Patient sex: M
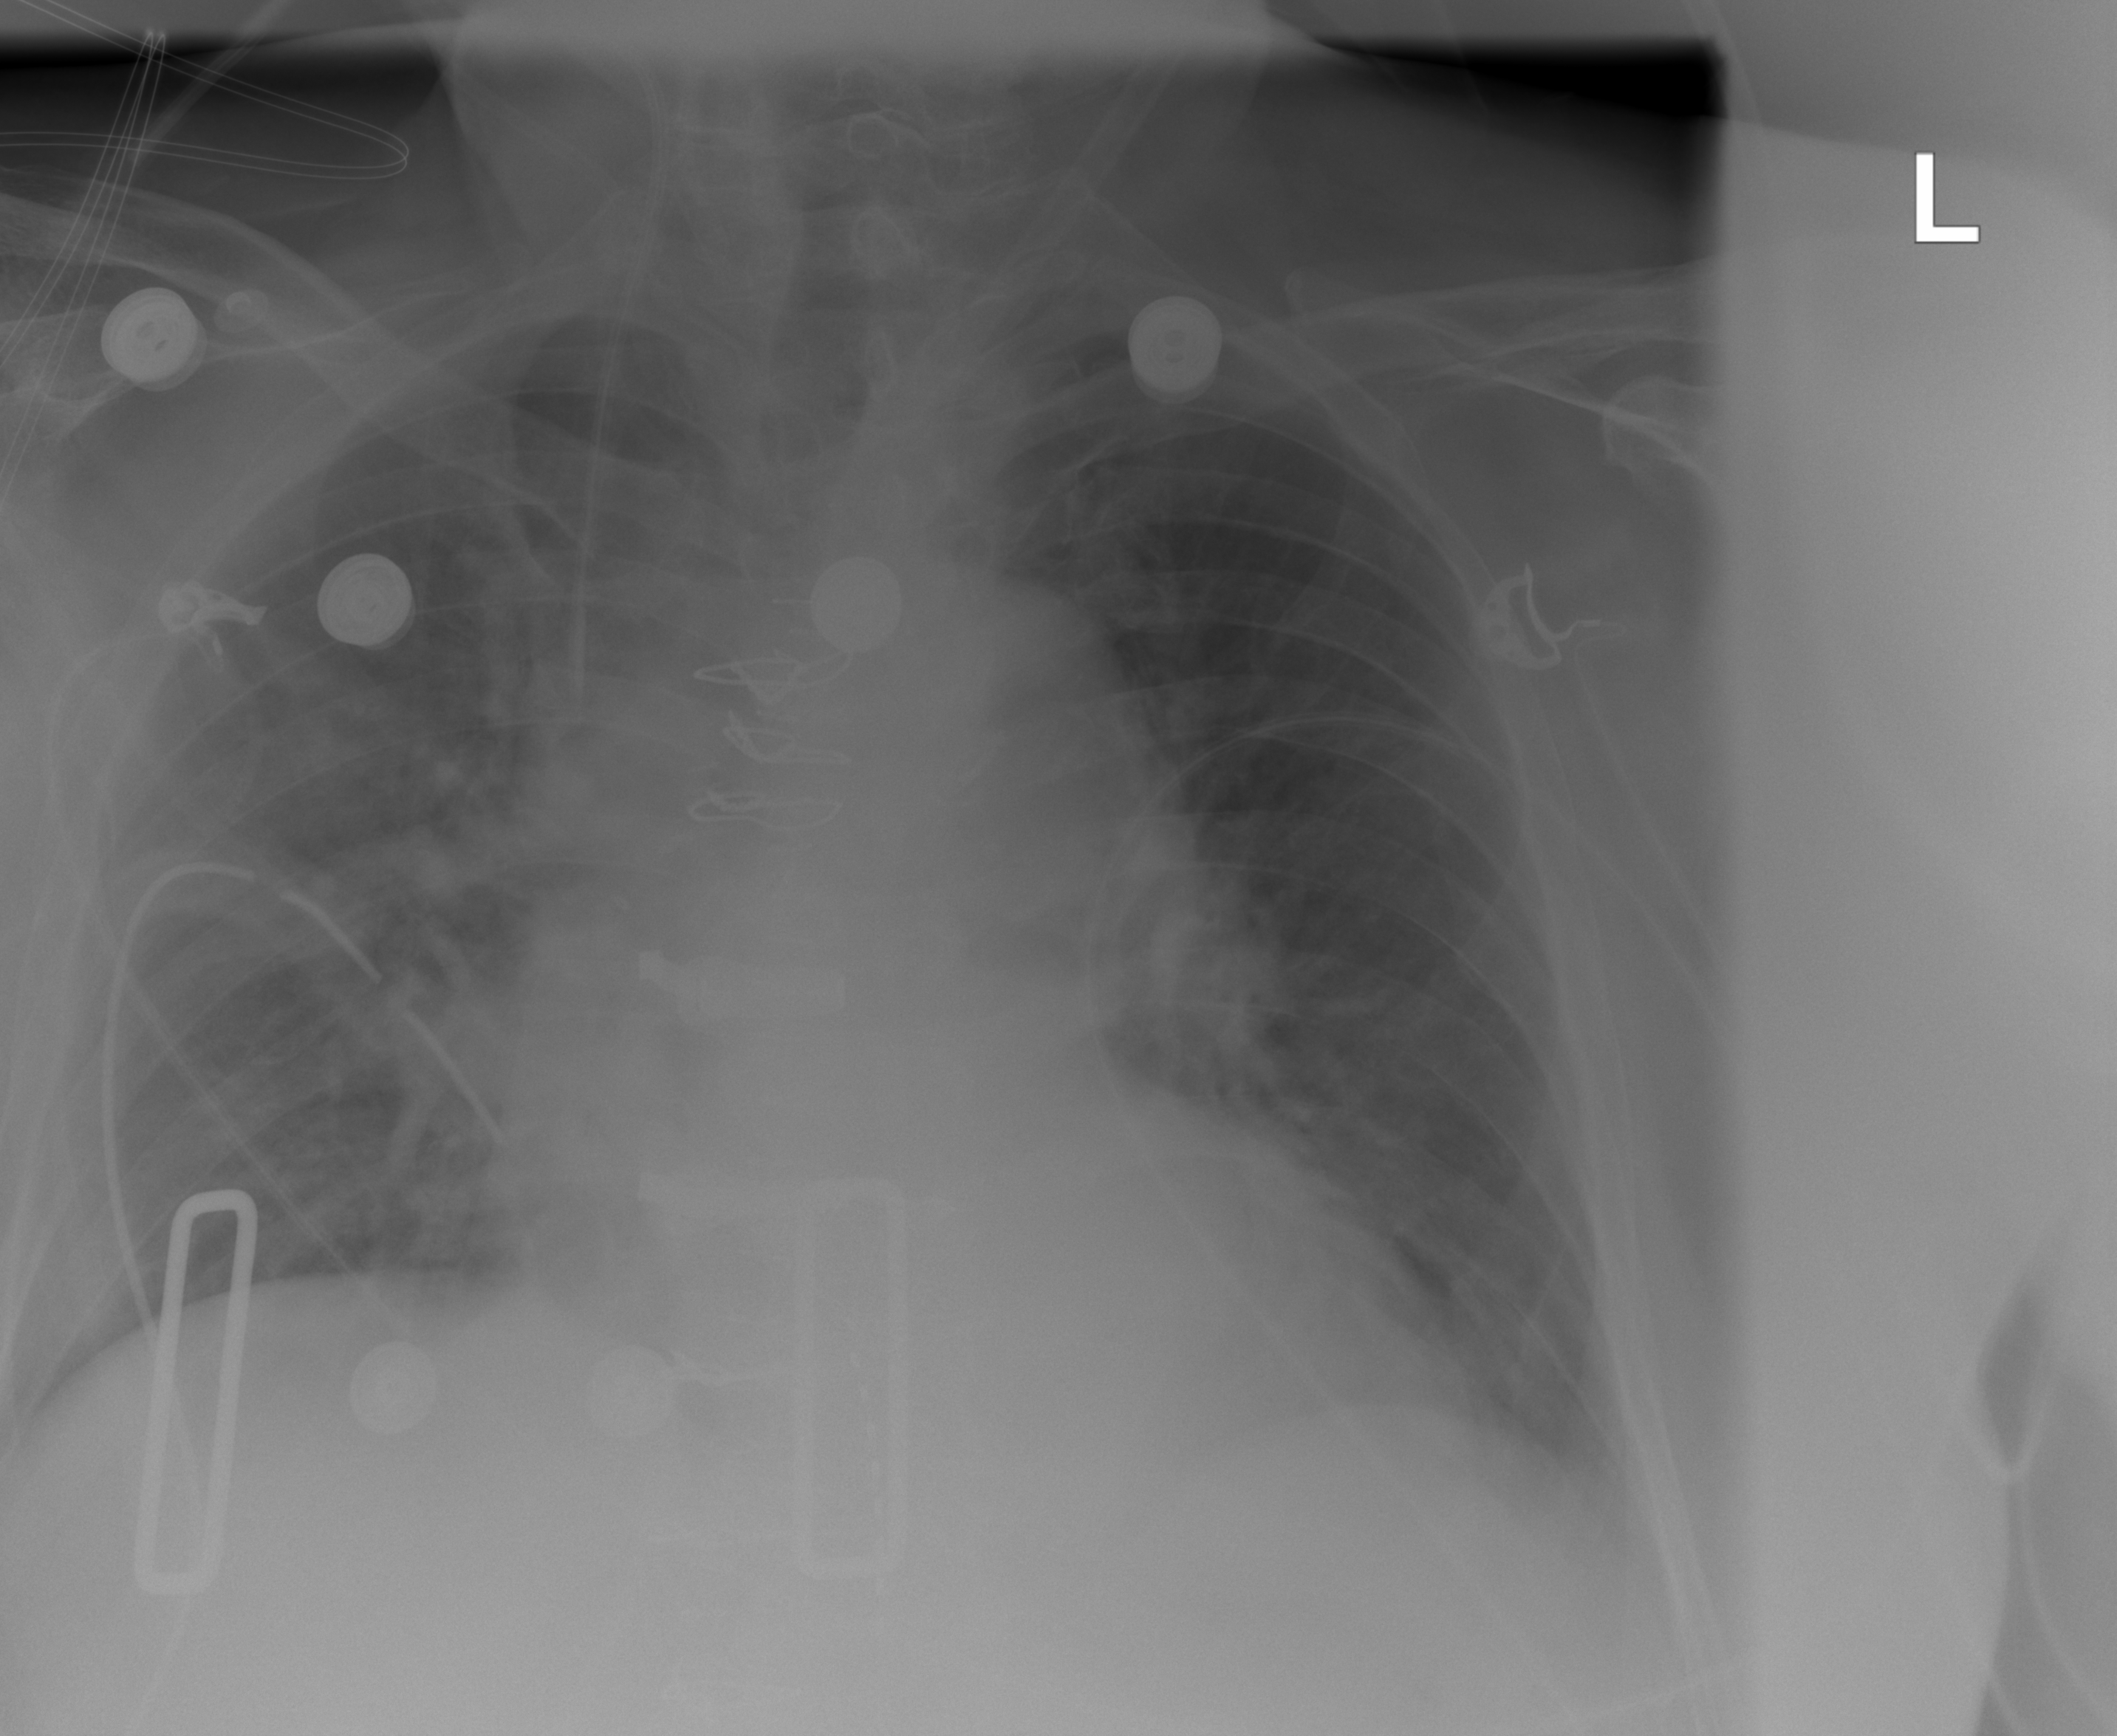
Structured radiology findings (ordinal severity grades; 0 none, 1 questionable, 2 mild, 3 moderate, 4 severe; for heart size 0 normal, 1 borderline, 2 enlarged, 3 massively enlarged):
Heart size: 2
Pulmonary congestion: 0
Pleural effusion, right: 0
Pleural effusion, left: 0
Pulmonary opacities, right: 0
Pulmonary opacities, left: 0
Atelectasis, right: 0
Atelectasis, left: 2